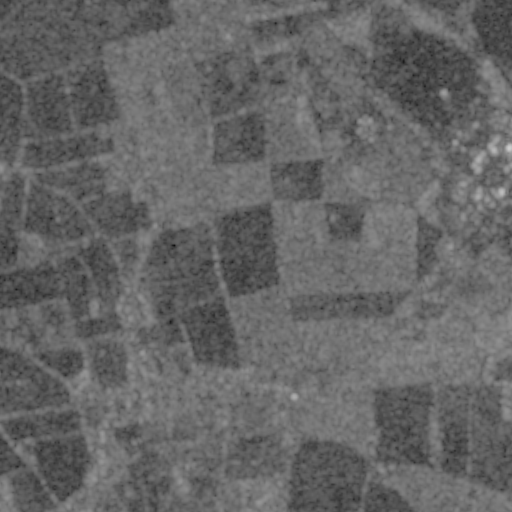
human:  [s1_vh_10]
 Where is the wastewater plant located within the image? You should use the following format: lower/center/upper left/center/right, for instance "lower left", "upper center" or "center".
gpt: The wastewater plant is located in the lower left of the image.
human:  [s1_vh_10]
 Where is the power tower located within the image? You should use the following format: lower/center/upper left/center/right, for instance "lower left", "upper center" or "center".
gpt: There is no power tower in the image.

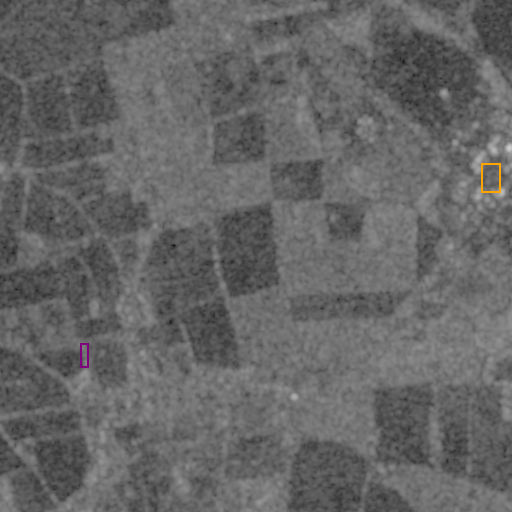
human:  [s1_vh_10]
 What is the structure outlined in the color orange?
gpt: The structure outlined in orange is a parking lot.
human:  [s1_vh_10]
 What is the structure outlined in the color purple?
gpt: The structure outlined in purple is a wastewater plant.
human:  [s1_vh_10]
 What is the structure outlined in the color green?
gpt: There is no green outline.